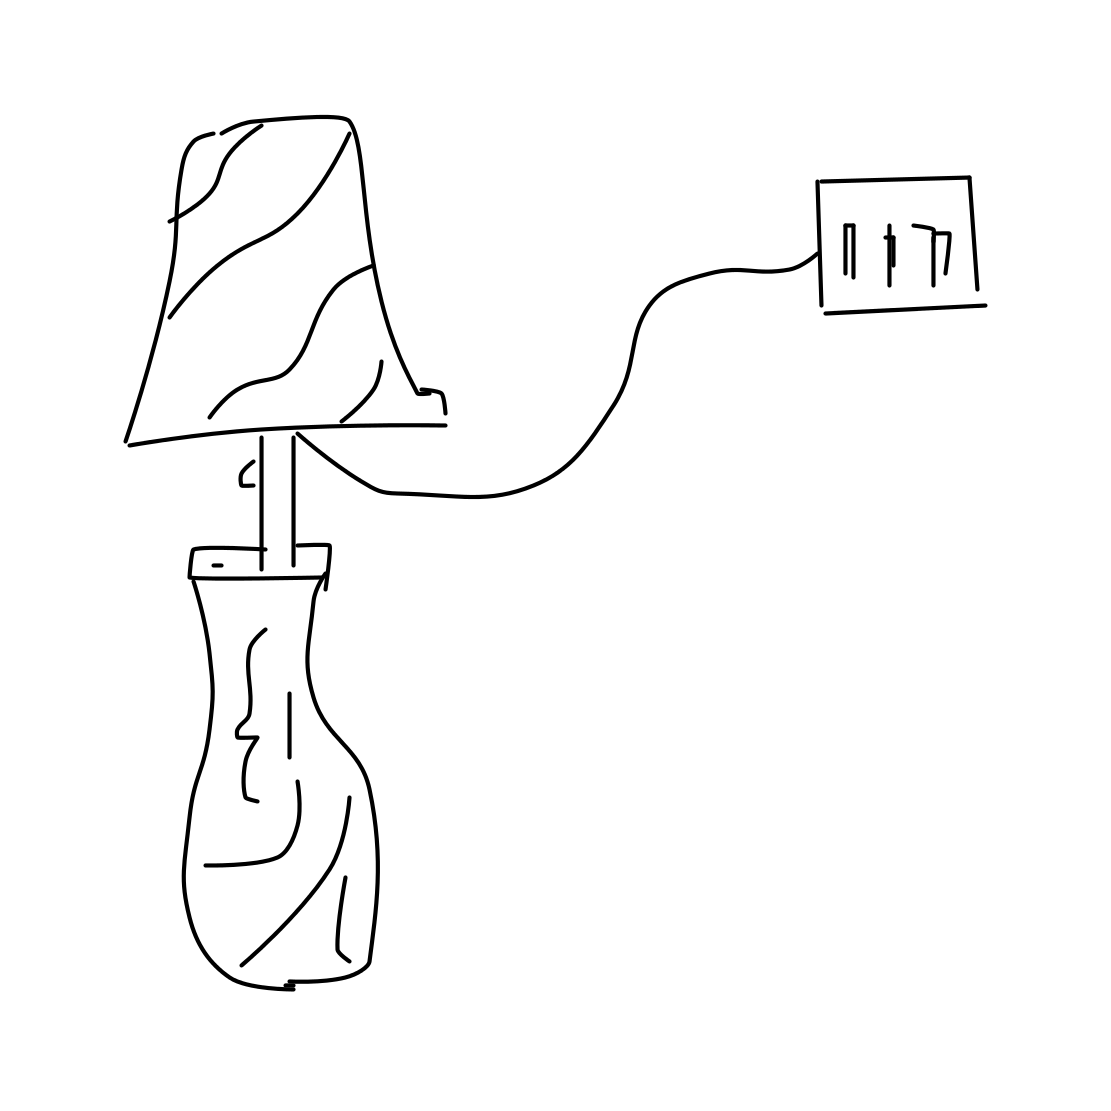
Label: chandelier